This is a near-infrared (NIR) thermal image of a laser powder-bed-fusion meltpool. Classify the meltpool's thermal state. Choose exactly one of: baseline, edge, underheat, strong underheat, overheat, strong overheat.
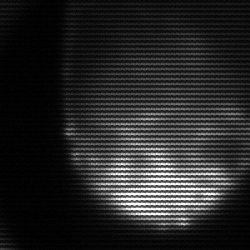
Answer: edge